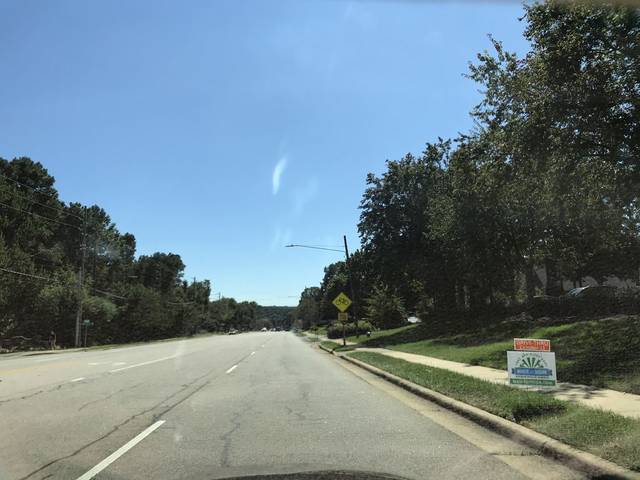
Region: United States
Coordinates: 35.885, -78.647